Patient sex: M
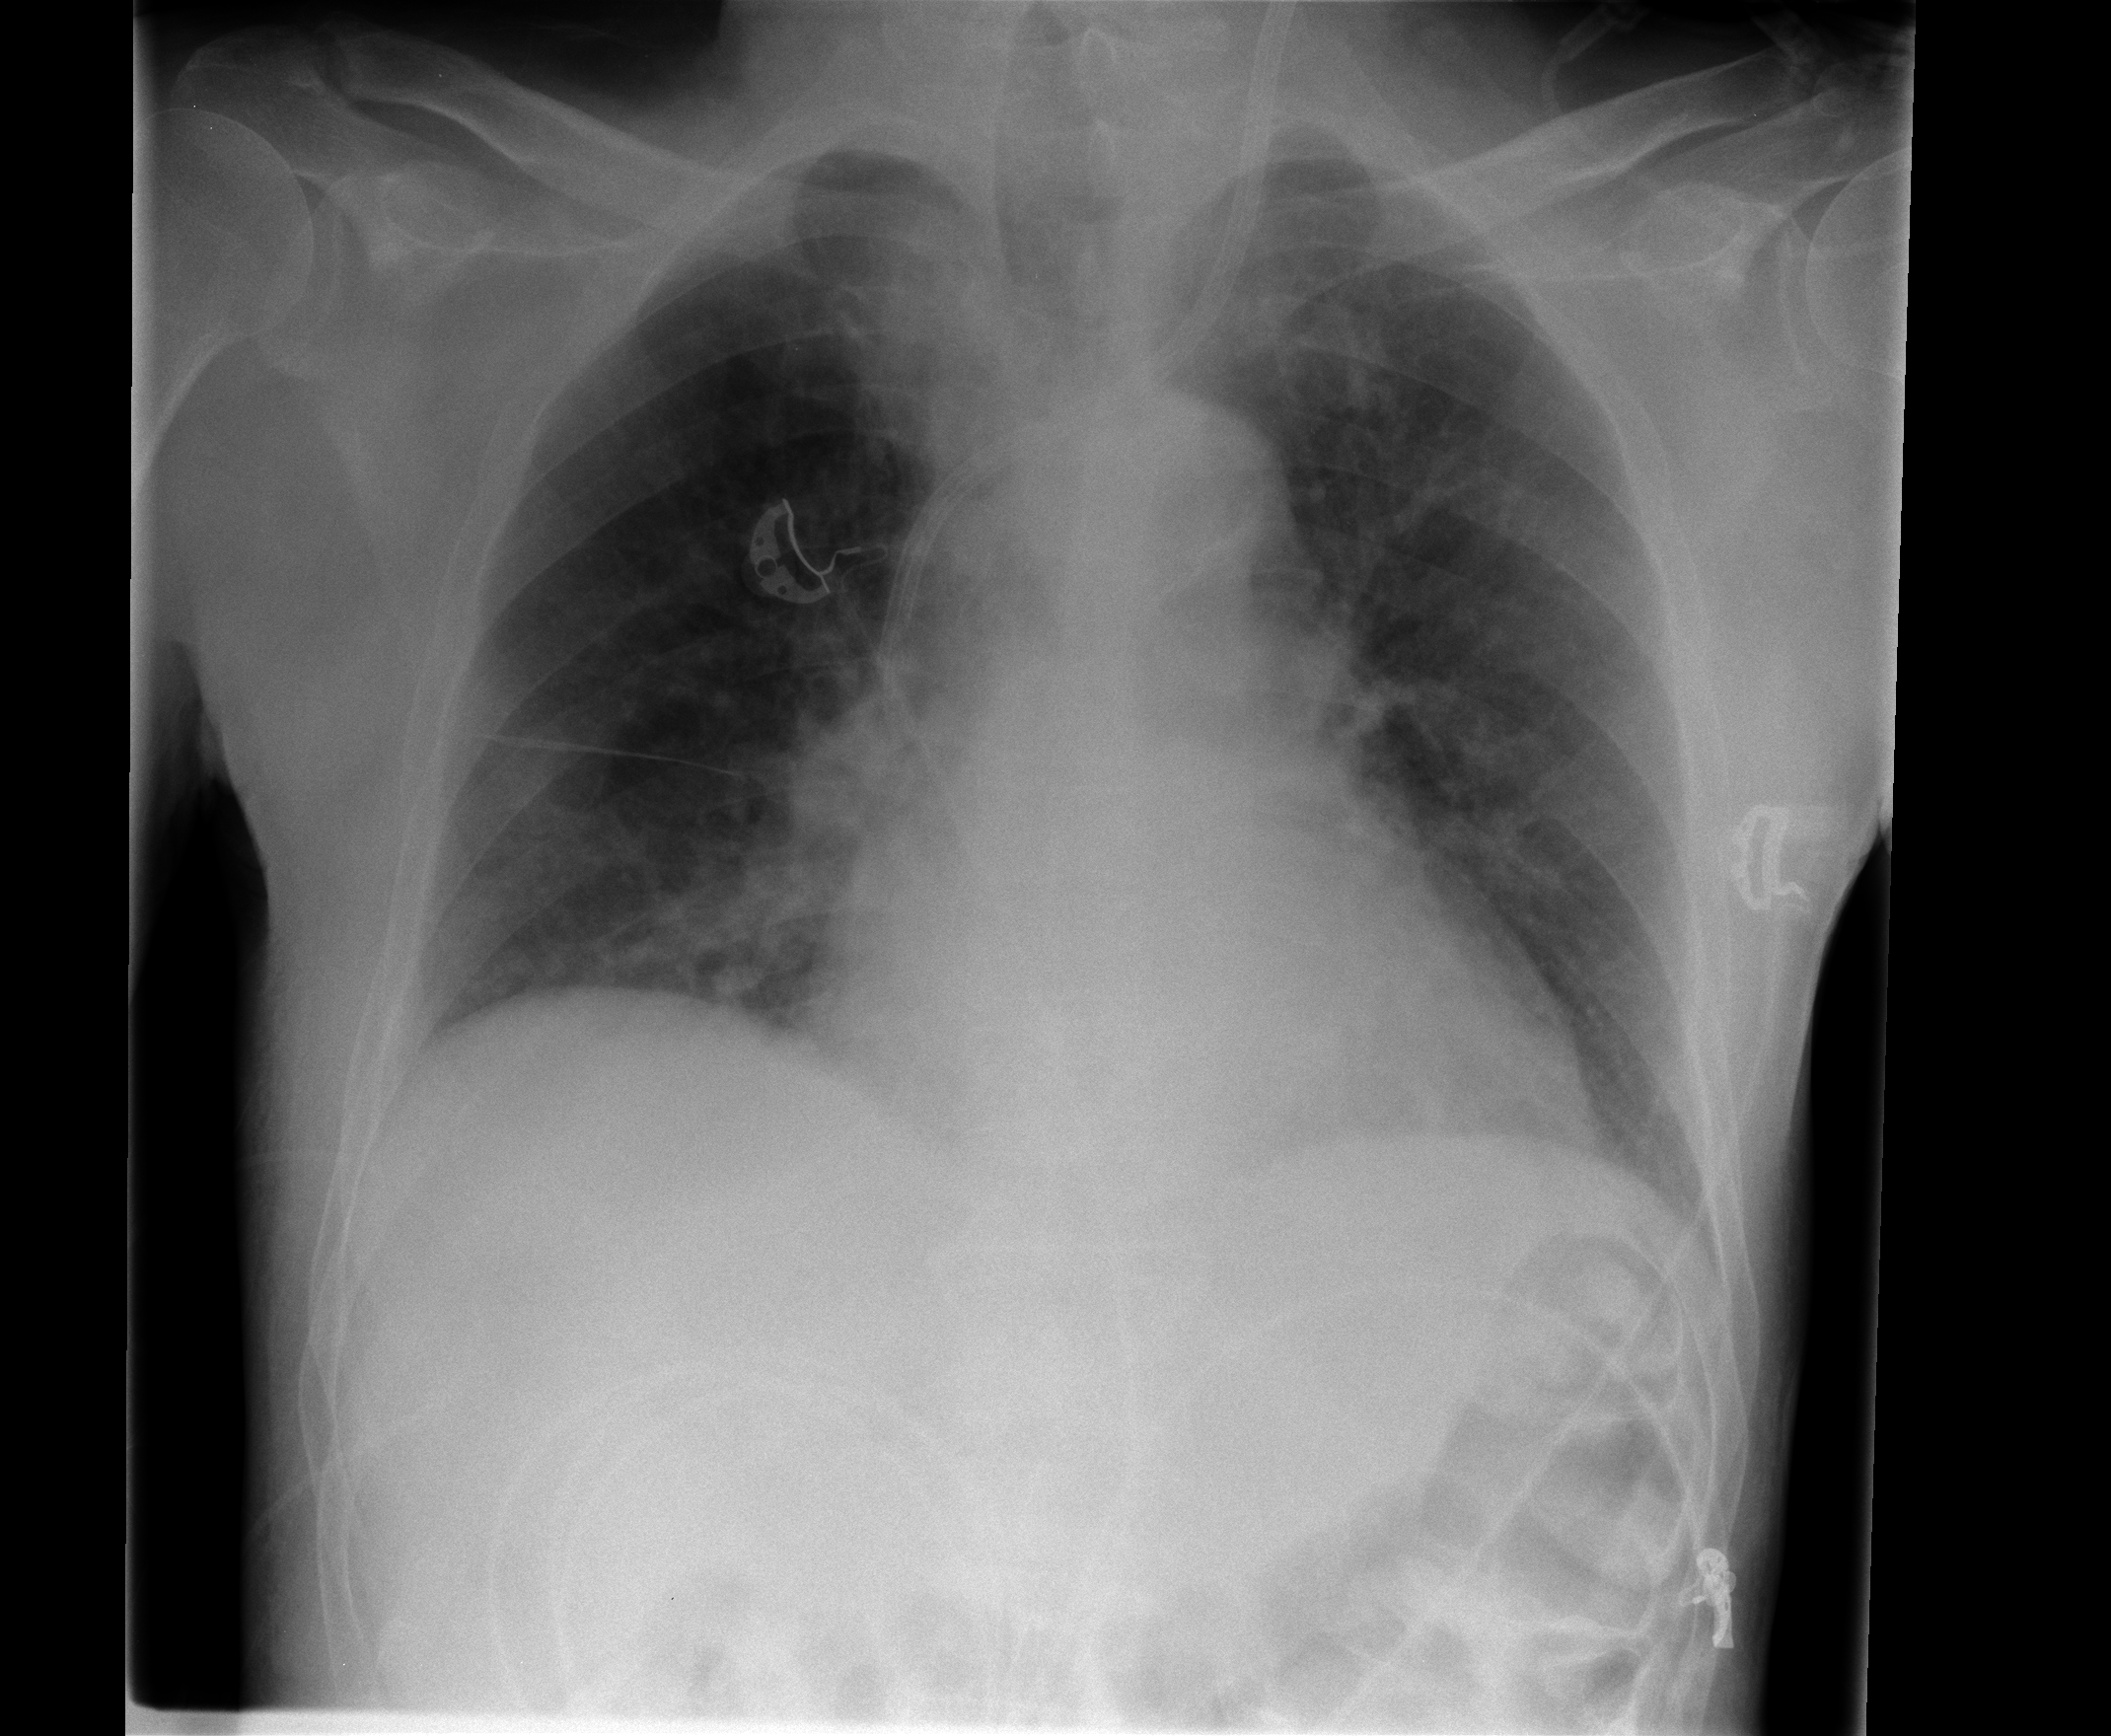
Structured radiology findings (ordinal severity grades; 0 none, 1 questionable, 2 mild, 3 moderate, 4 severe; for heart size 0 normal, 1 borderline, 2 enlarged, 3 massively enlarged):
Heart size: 0
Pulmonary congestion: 1
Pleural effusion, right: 1
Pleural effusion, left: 0
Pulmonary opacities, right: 0
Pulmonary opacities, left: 0
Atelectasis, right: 2
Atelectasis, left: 0